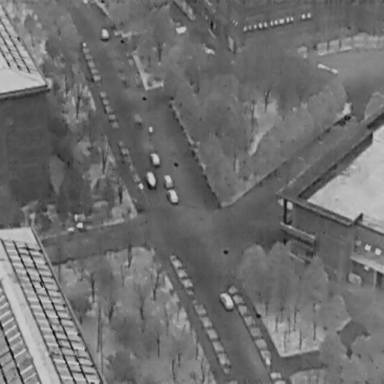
There are six Cars in the infrared image.